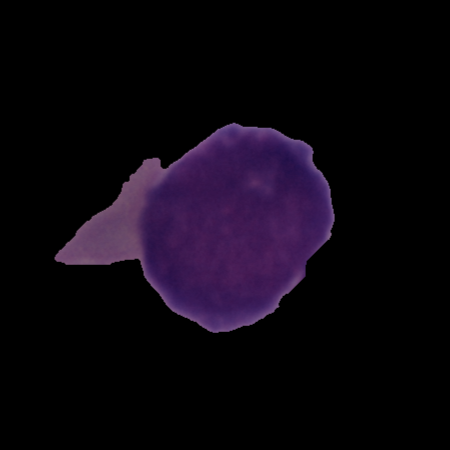
Label: cancer